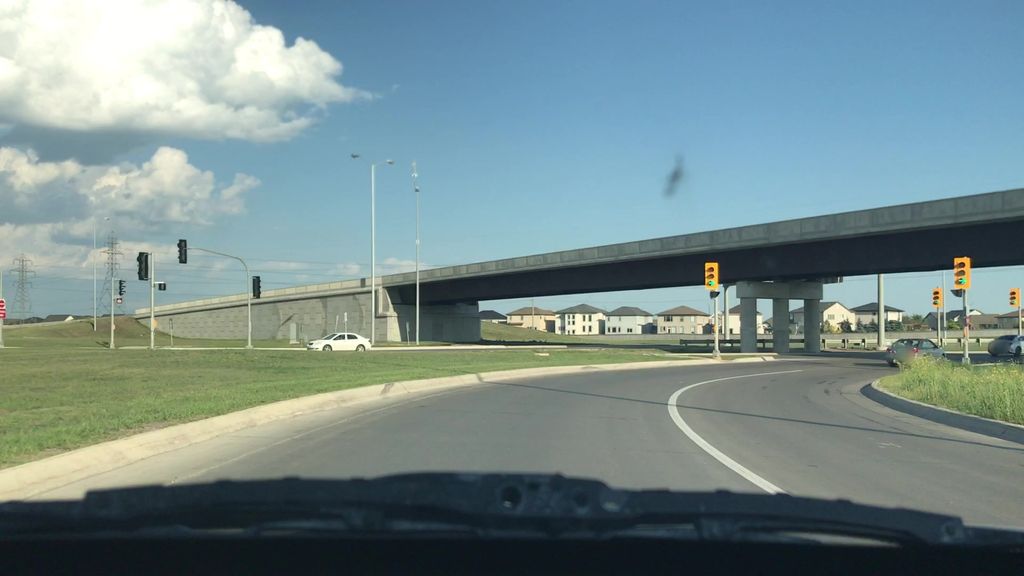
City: winnipeg